Question:
(Refer to image)
First part of image shows div with raised borders(using -webkit-box-shadow,box-shadow properties). I want to give same effect to rectangle drawn using HTML5 canvas element.
Is it any way to acieve this??
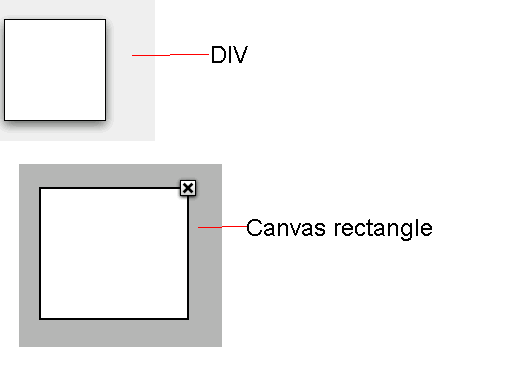
Answer: That's possible, try something like this:
'''
context.rect(50, 50, 100, 100);
context.fillStyle = 'white';
context.shadowColor = 'black';
context.shadowBlur = 25;
context.shadowOffsetX = 10;
context.shadowOffsetY = 10;
context.fill();
'''
<URL>